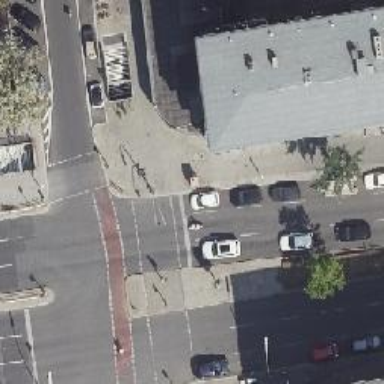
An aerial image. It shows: Secondary road with asphalt surface. It has lane markings and features dual carriageway with parking lanes on the right side.